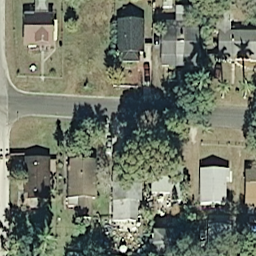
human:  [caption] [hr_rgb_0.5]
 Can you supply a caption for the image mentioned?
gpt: Many houses with plants surrounded in the medium residential area .

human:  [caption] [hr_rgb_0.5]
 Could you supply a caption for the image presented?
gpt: A medium residential area with houses and trees and lawn .

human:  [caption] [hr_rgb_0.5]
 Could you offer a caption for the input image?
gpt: It is a medium residential area with houses surrounded by lawn and plants .

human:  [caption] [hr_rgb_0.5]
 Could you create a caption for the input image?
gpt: A medium residential area with a road goes through this area .

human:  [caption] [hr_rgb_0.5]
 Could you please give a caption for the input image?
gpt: This is a medium residential area with plants flurish .